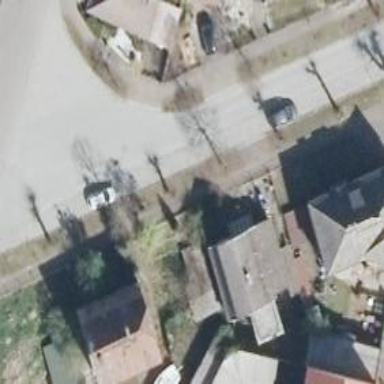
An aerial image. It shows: Residential road with parallel parking on the left lane.